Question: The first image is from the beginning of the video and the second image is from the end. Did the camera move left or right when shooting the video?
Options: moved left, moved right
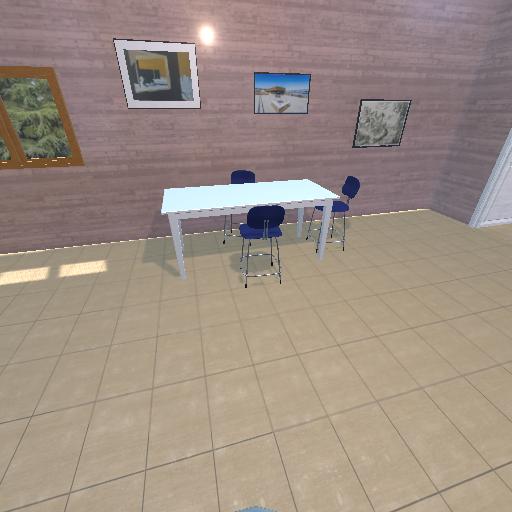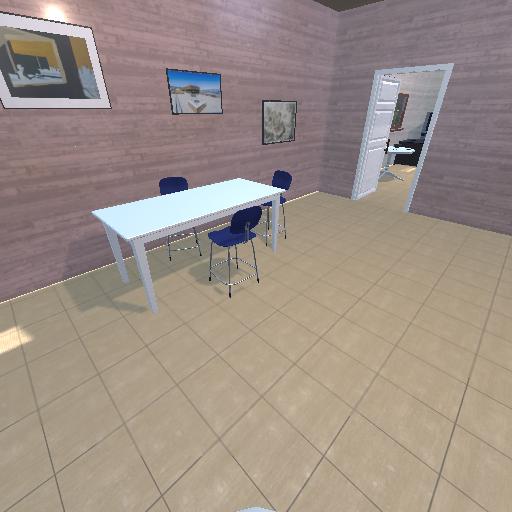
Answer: moved left